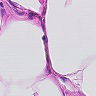
Metastatic tissue present: no